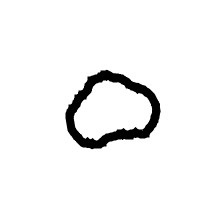
Shape: circle